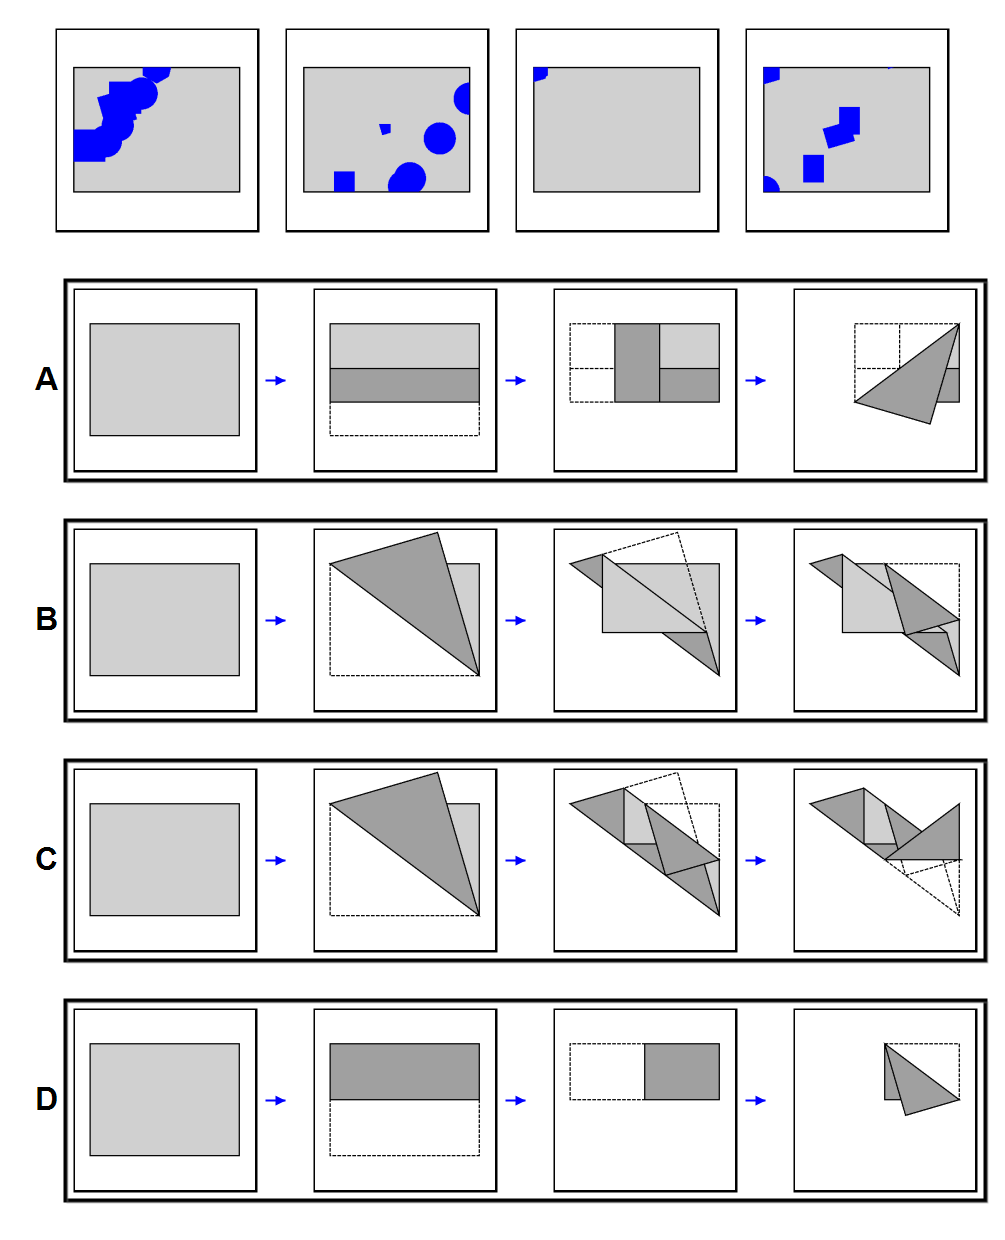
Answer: B